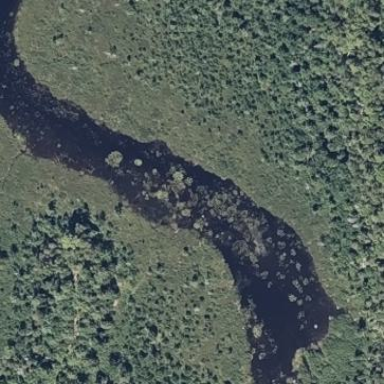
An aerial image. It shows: Bog wetland.